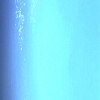
Label: water